Field crop: maize
Growth stage: 2
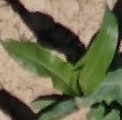
Species: maize